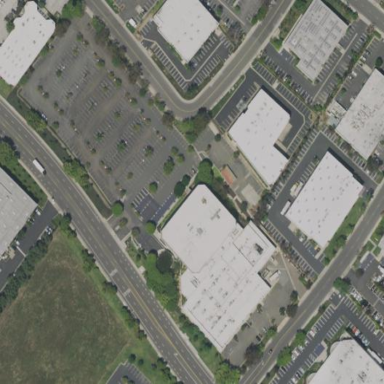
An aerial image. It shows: Commercial area.